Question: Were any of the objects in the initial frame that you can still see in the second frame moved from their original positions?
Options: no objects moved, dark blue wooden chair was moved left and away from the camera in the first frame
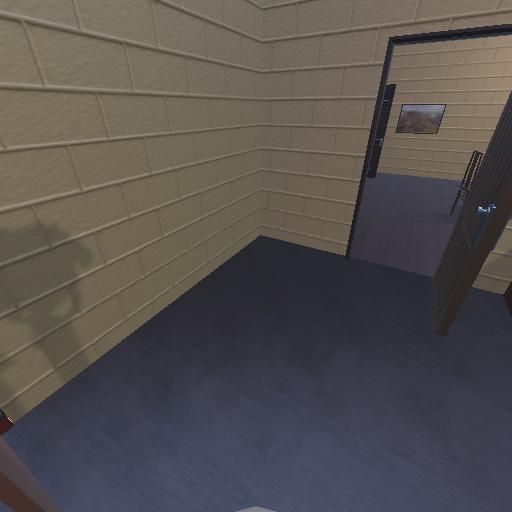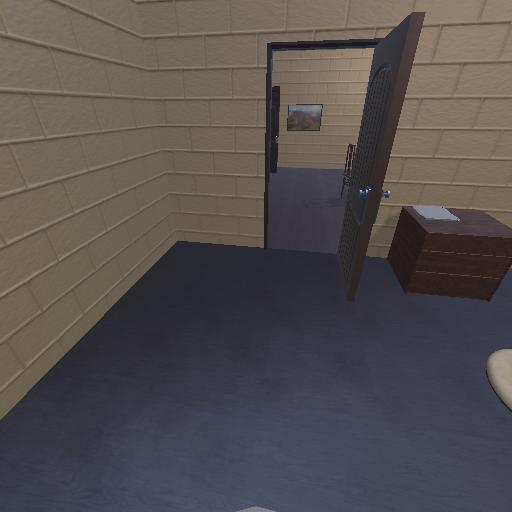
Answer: no objects moved